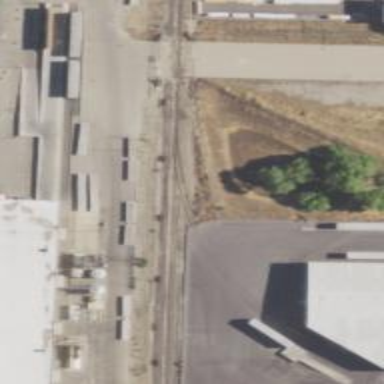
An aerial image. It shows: Railway spur service.